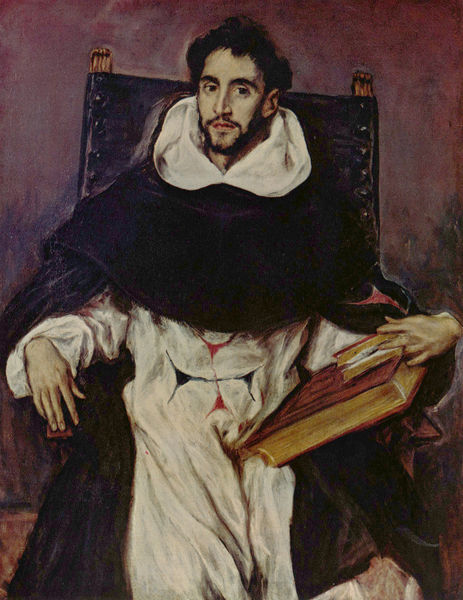
Titel: Bildnis des Fra Hortensio Félix Paravicino
Künstler: El Greco
Standort: Boston (Massachusetts)
Institution: Museum of Fine Arts
Schlagwörter: dunkel, hand, mann, umhang, weiß, sitzen, braun, finger, hintergrund, holz, mund, nase, schwarz, stirn, stuhl, blick, rot, bart, jung, wand, augen, bibel, bärtig, gesicht, kragen, mensch, bildnis, hände, portrait, porträt, kirche, geistlicher, gewand, gold, haare, kutte, sessel, sitzend, frontal, locken, zart, bücher, lehne, italien, bischof, thron, lesen, nieten, kniestück, oberkörper, wei, buch, lehnstuhl, kreuz, religion, orden, habit, junger mann, leder, priester, religiös, mönch, heiliger, ledersessel, gelehrter, drehung, el greco, lehen, kaputze, kapuze, ordenskreuz, mönchskutte, einmerken, kreuzritter, polsternägel, greco, el geco, bettelorden, soutane, danke schön :), deutscher orden, deutscher ritterorden, kreuuz, kreuzfahrer, lederbezug, ritterorden, san carlo, sankt karl, johanniter, dickes buch